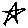
Label: star